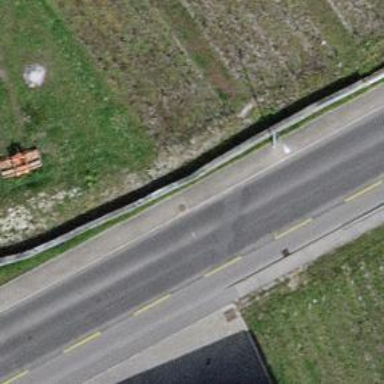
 featuring sidewalks on both sides and dedicated cycle lane on the left."